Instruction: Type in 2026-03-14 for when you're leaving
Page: home
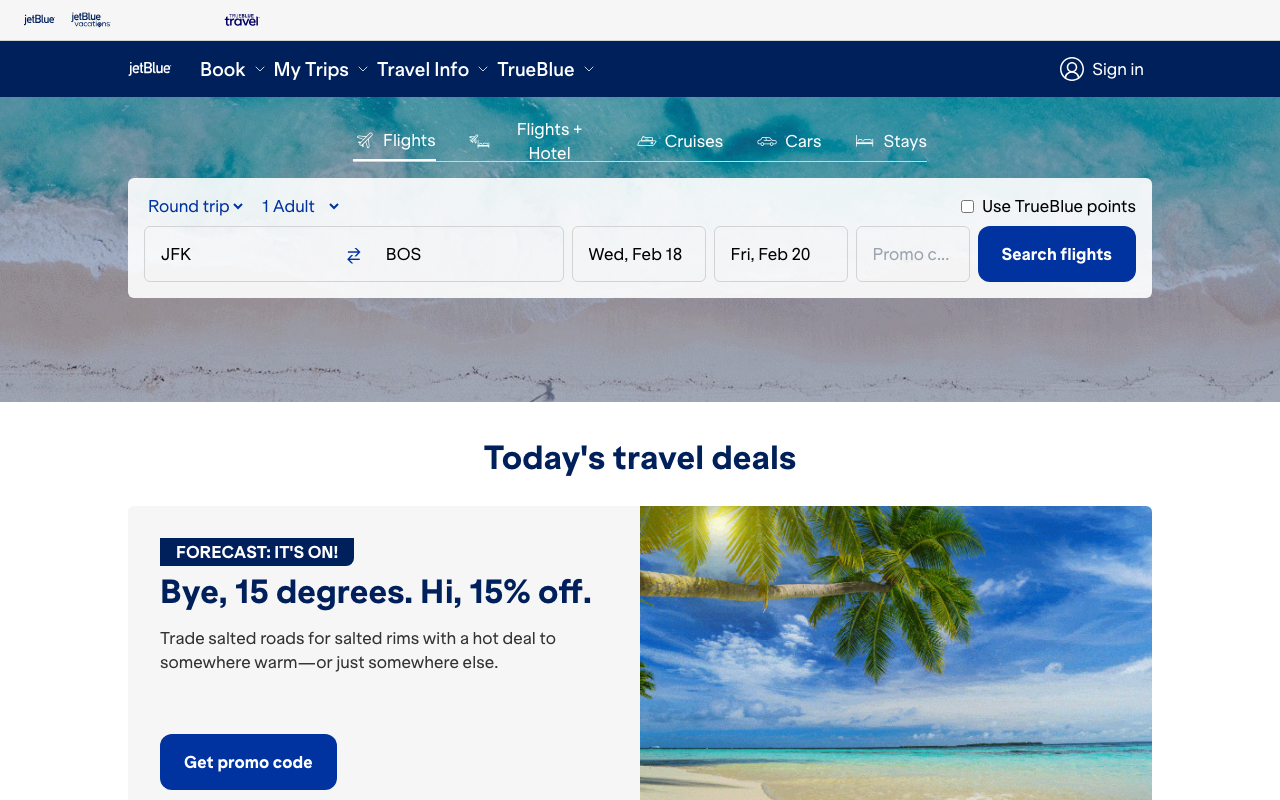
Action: type